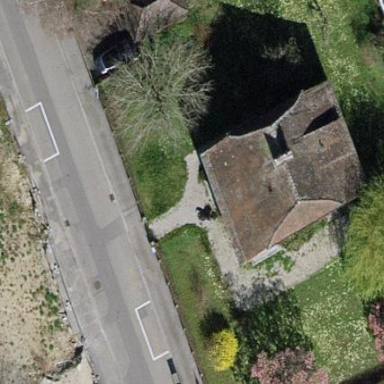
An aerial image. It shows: Detached building with hipped roof.